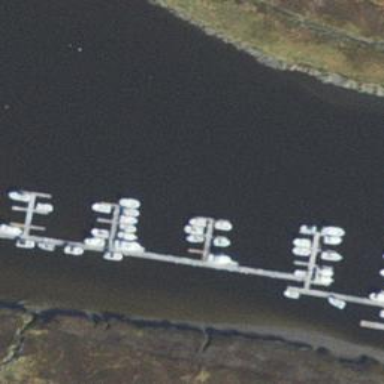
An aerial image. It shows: Pier with mooring facilities.